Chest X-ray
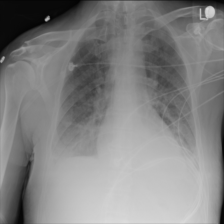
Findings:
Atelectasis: negative
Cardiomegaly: negative
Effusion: positive
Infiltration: negative
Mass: negative
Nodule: positive
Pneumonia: negative
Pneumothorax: negative
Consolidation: negative
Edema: negative
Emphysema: negative
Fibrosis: negative
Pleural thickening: negative
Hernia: negative